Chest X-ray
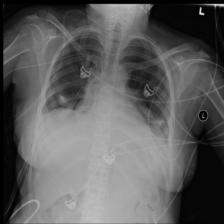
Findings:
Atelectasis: positive
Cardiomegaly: negative
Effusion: negative
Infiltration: negative
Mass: negative
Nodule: negative
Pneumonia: negative
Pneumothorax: negative
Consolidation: negative
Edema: negative
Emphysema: negative
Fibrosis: negative
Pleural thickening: negative
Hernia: negative